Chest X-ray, PA view. Patient: 69 years old, sex M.
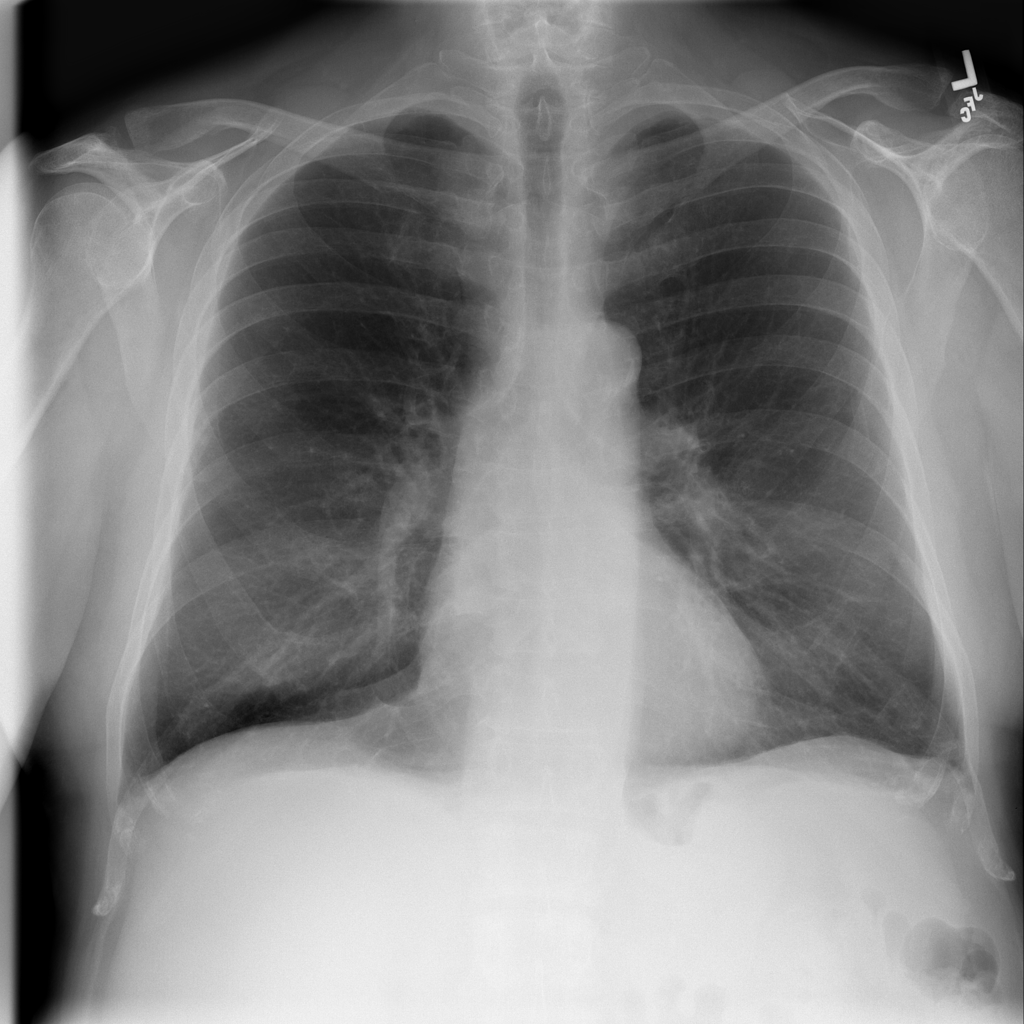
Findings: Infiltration